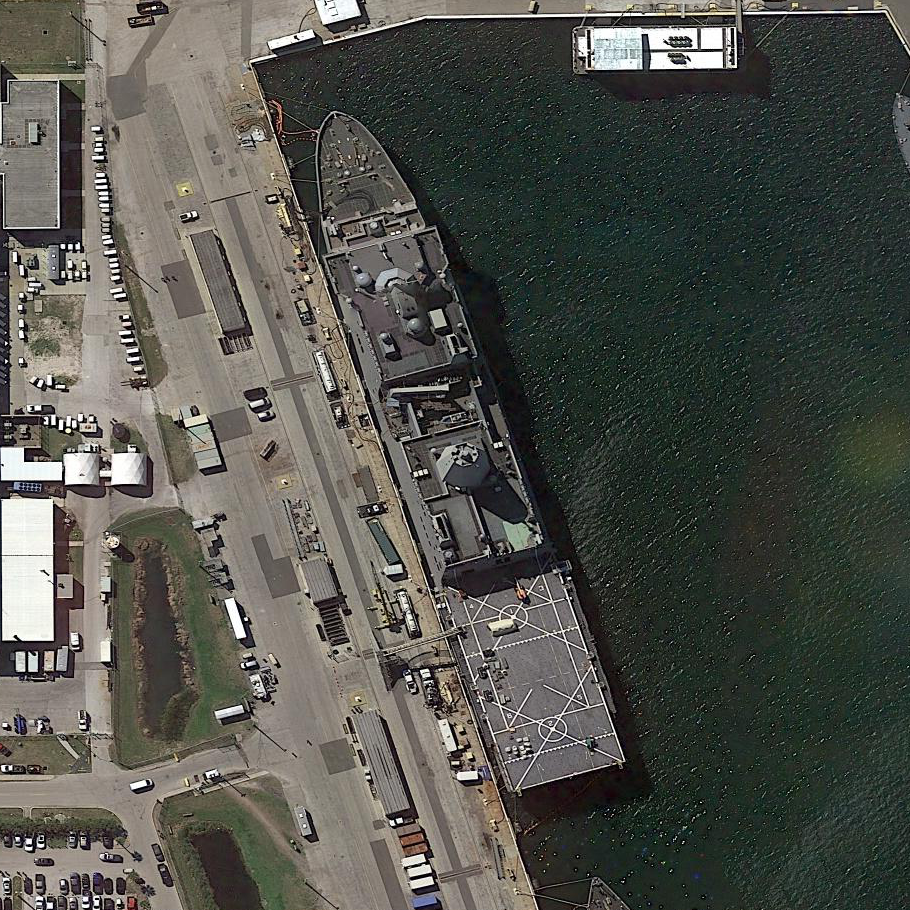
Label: combat